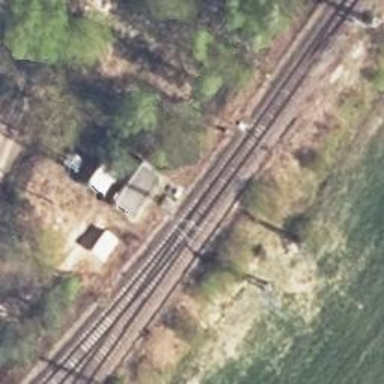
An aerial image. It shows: Railway switch.